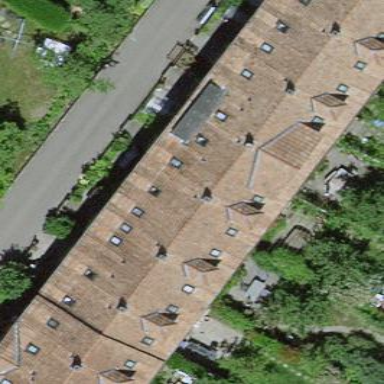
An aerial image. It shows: Residential building with gabled roof covered in maroon roof tiles. The roof orientation is across the building.